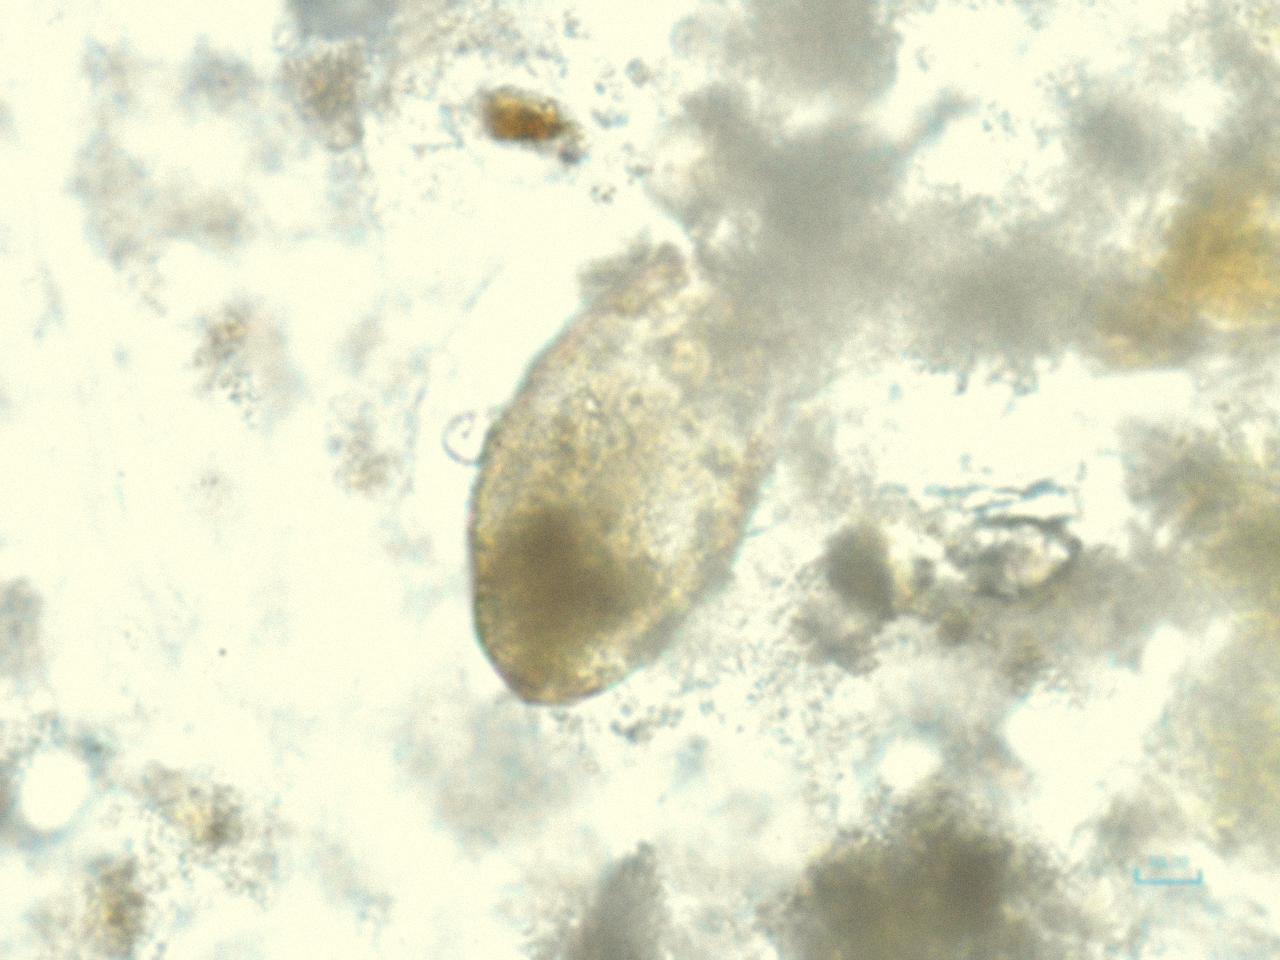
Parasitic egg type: Fasciolopsis buski